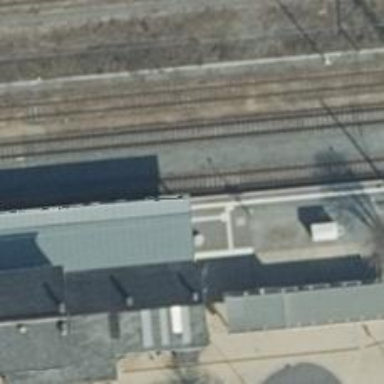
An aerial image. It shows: Platform edge at railway station.